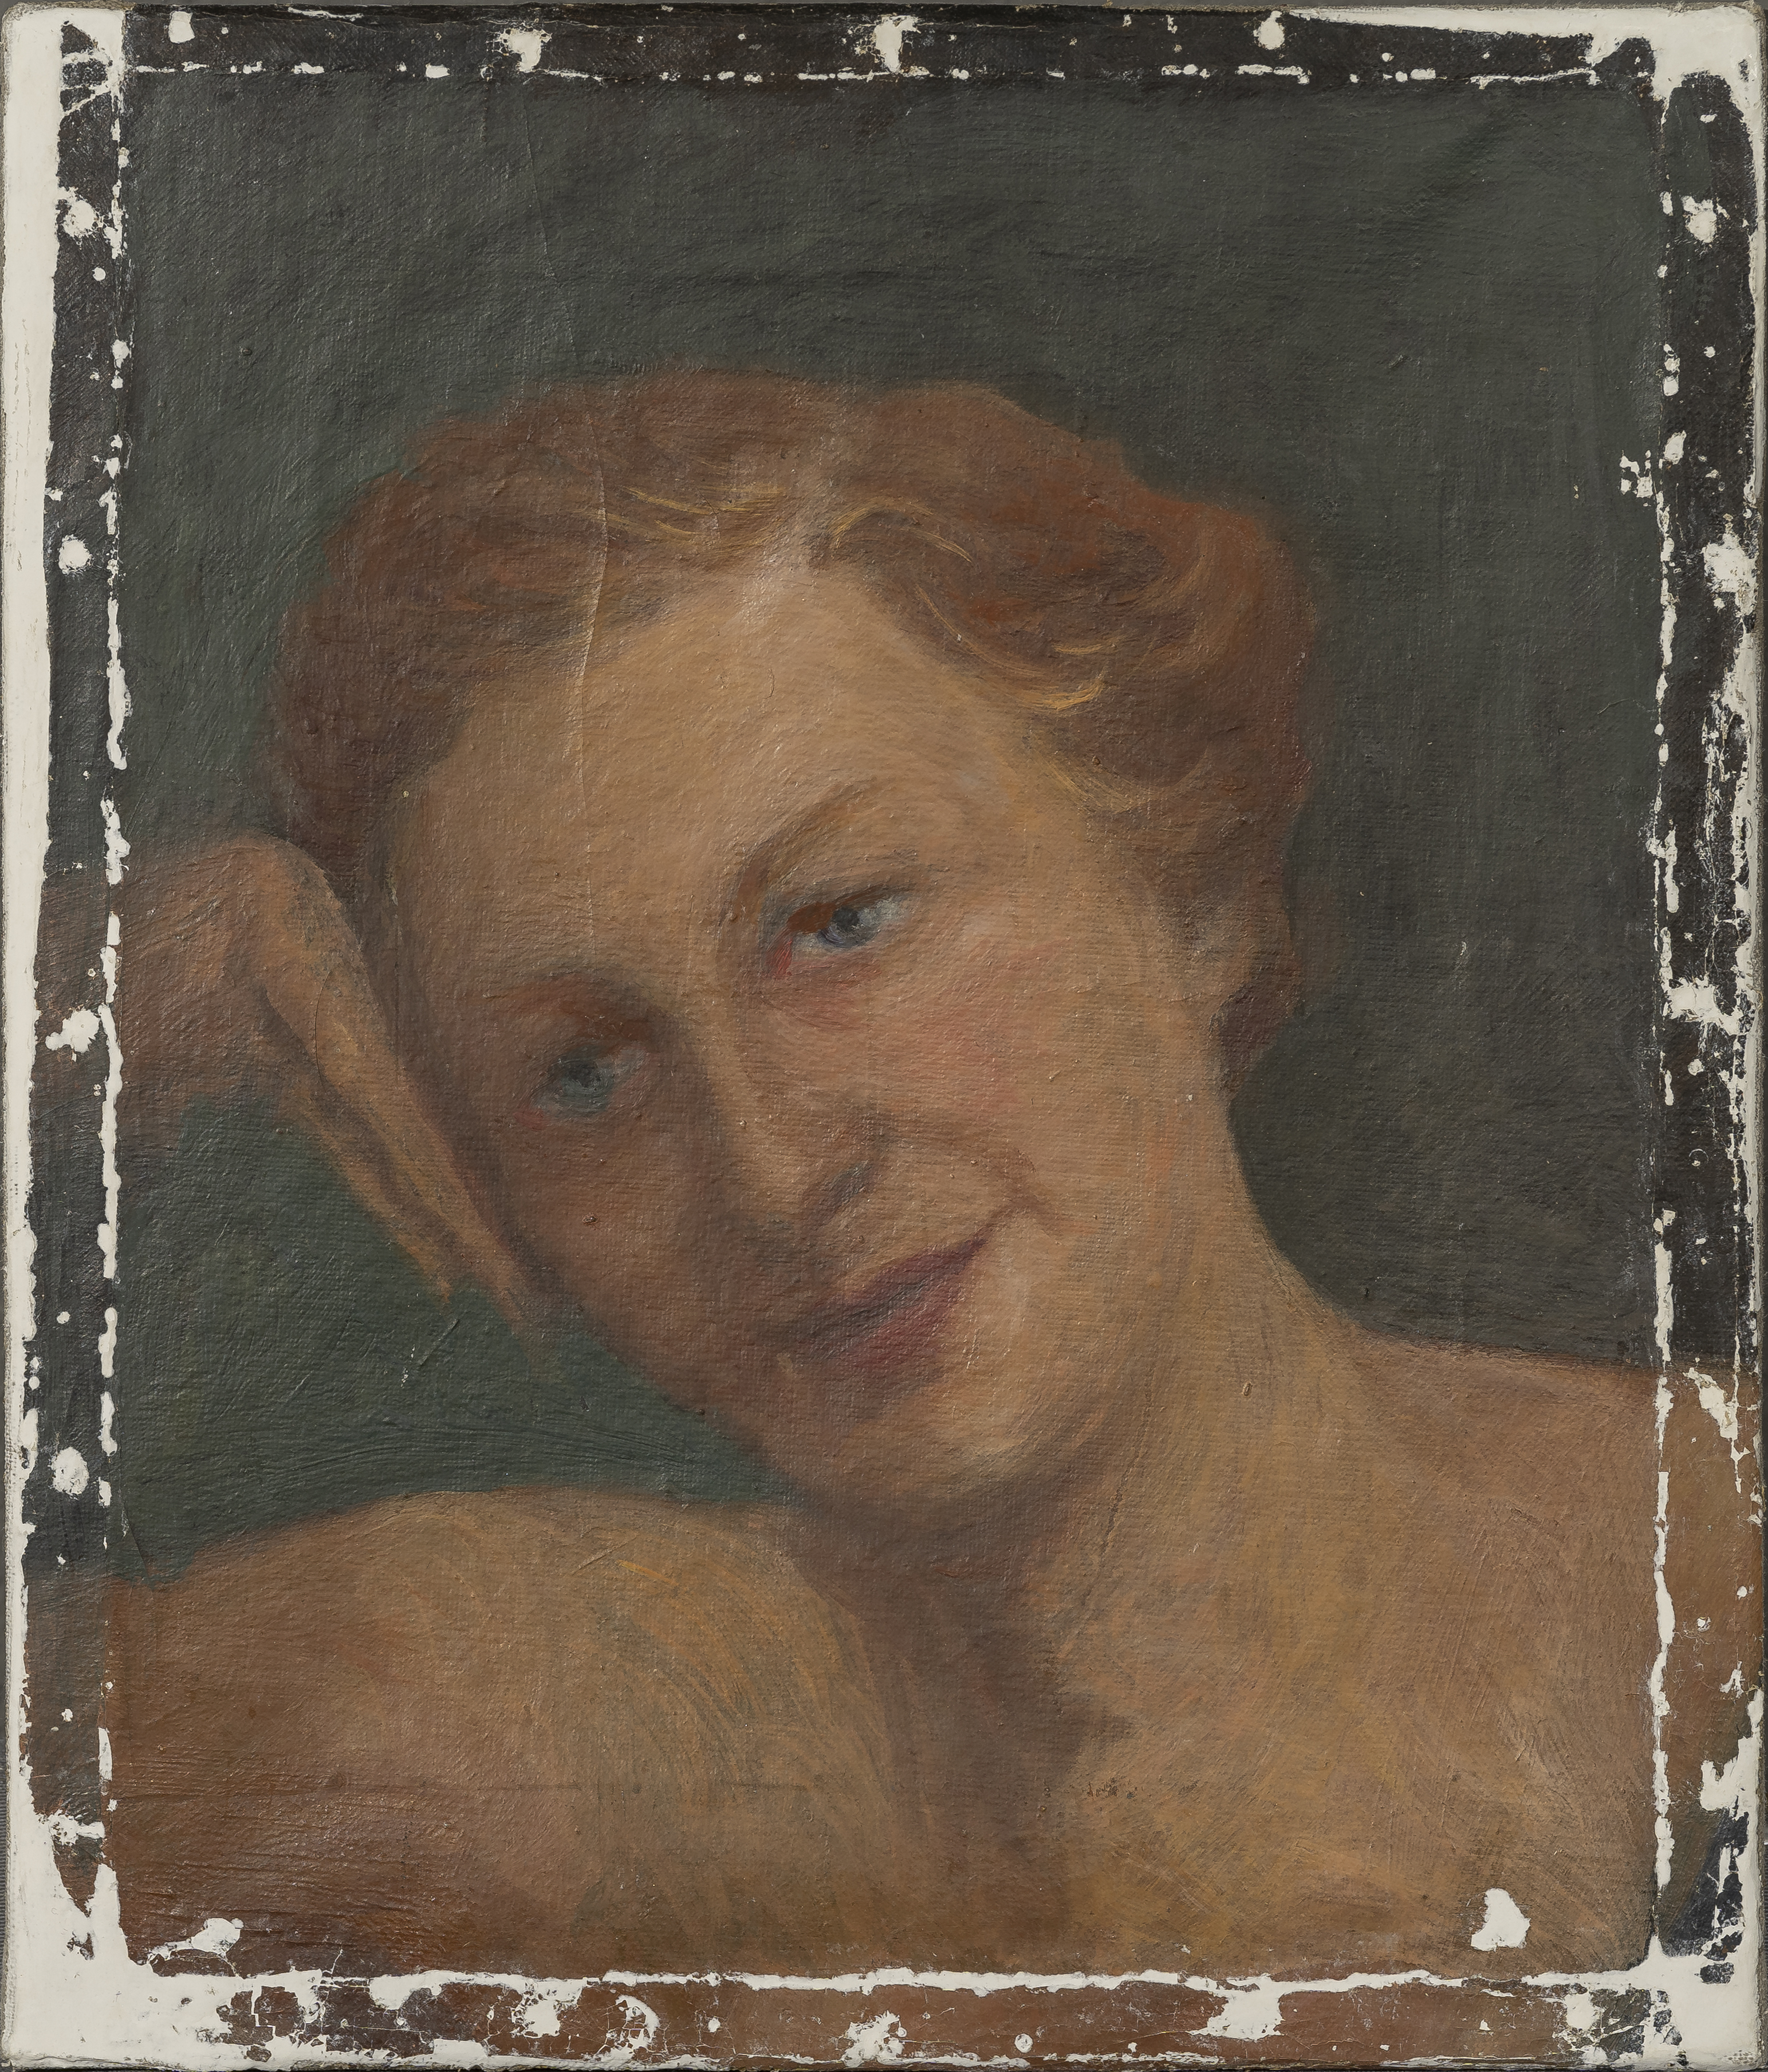
Damage type annotated: stucco filler